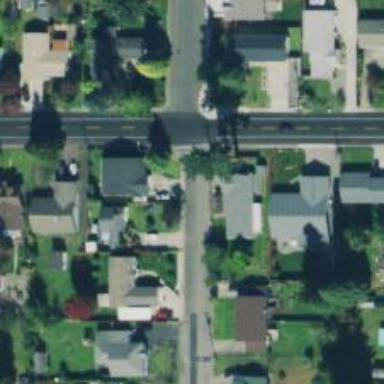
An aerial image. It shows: Residential road.